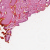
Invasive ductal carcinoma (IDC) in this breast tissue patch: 0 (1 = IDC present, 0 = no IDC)